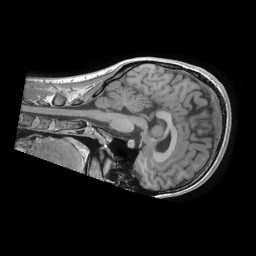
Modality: T1w
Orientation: sagittal
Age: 22
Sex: female
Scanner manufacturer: ge
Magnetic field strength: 3 T
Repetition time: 0.007292 s
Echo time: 0.002804 s